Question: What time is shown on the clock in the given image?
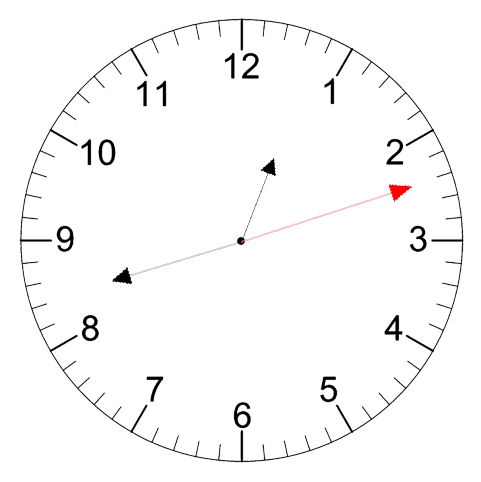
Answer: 12:42:12